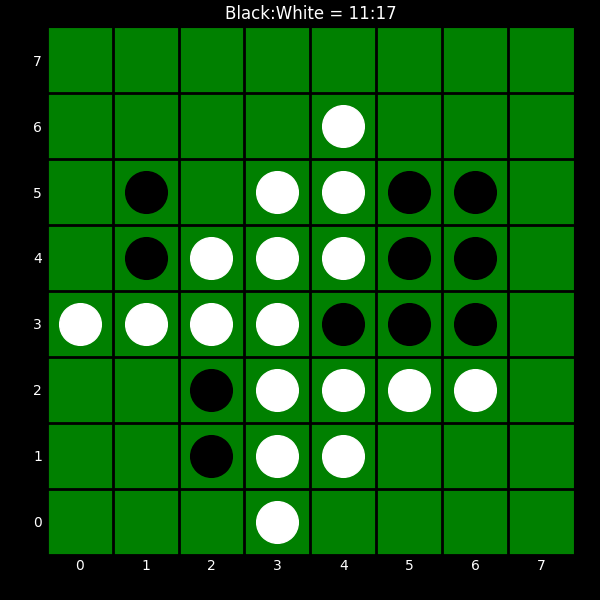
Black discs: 11
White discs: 17